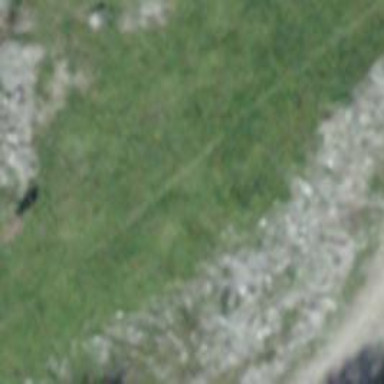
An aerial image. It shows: Ground path.